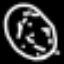
Label: clock